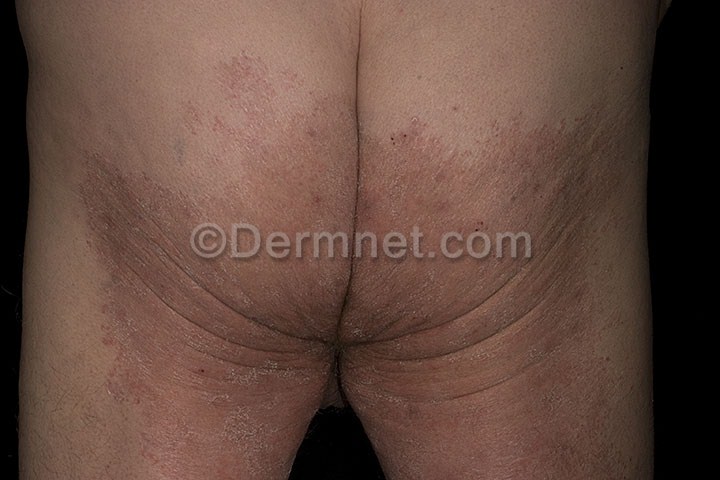
Disease: Tinea Ringworm Candidiasis and other Fungal Infections